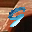
Label: 9